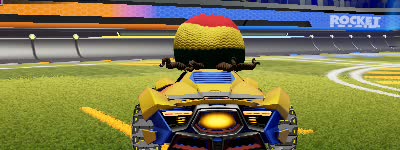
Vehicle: werewolf